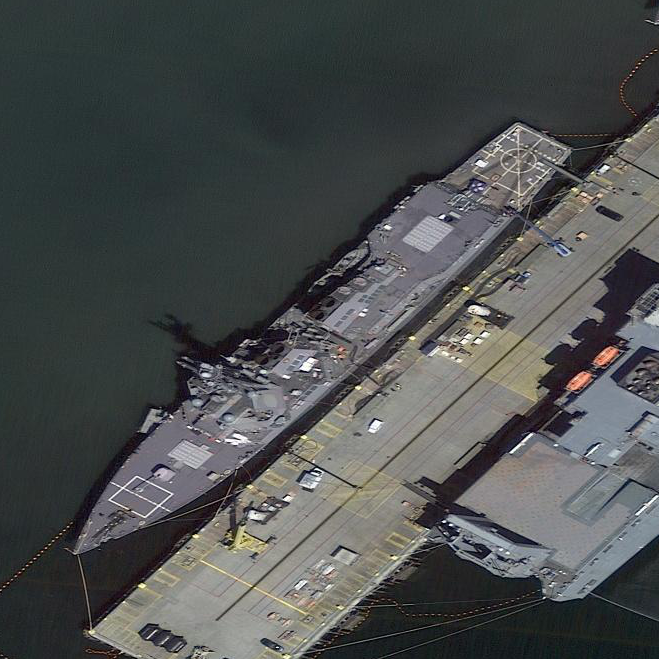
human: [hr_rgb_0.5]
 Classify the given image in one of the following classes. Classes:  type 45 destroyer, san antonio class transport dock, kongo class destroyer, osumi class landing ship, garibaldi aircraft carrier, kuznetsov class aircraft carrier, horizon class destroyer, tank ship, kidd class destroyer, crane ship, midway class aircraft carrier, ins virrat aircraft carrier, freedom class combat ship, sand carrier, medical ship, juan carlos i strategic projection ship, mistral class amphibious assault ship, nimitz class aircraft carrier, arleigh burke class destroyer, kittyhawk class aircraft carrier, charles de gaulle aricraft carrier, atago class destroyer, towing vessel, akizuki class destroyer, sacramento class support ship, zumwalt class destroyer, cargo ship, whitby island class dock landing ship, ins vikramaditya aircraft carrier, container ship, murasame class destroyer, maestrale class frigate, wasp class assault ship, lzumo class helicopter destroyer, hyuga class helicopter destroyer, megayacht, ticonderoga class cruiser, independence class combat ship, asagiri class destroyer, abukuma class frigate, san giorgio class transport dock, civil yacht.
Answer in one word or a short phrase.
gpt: Arleigh Burke class destroyer